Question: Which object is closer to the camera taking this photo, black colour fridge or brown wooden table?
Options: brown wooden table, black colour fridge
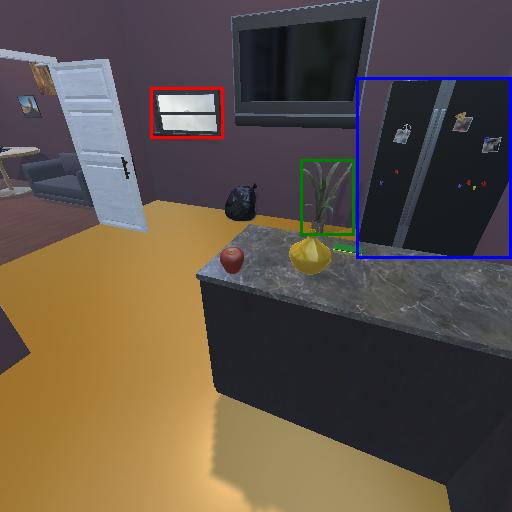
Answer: brown wooden table